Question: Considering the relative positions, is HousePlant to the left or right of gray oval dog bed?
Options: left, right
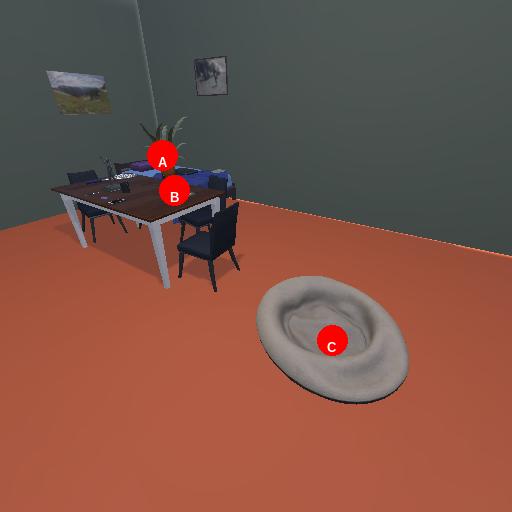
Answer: left